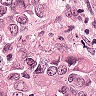
Metastatic tissue present: yes